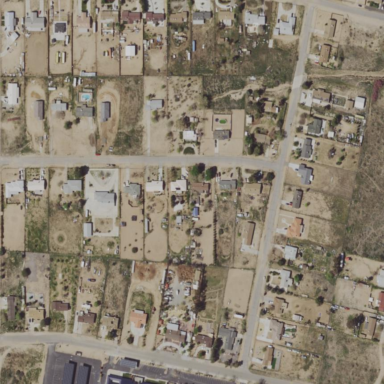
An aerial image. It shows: This residential area consists of single-family homes.